Question: Anyone knows how to make tooltip for textbox? Like the image below:

I want the tooltip be positioned at the near-right of the textbox, plus with some animation.
Any suggestion will be appreciated.
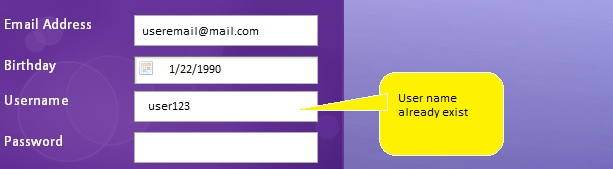
Answer: <URL> does just that.